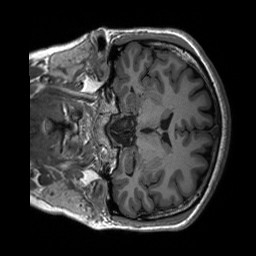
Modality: T1w
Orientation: coronal
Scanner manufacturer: siemens
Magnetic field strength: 3 T
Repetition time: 2.25 s
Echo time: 0.00221 s